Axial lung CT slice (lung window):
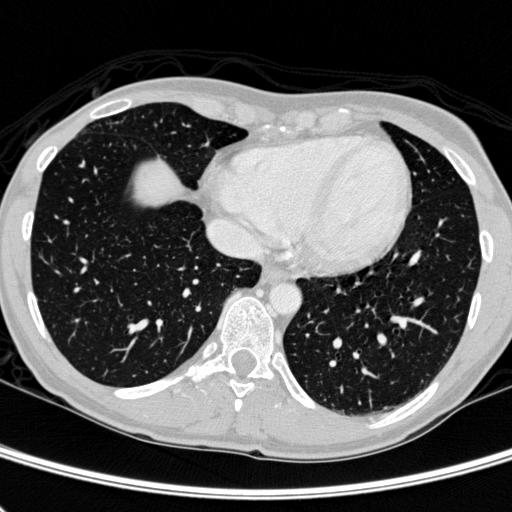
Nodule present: no